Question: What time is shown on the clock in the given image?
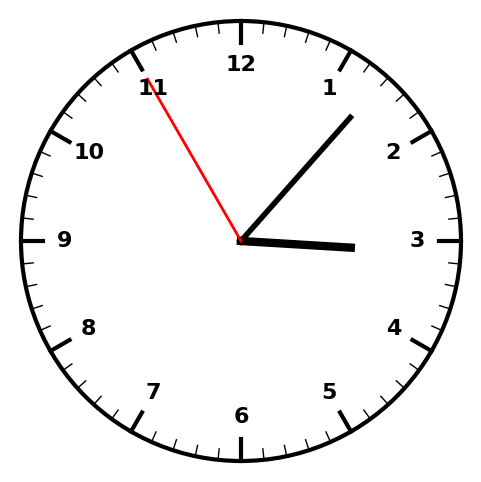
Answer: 03:06:55